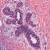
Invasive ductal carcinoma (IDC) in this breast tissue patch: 0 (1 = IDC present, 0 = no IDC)